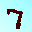
Label: 7